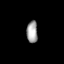
Tissue: prostate
Cell type: T cells
Senescence score: 0.6992
Nuclear area (px): 234
Mean DAPI intensity: 163.581